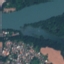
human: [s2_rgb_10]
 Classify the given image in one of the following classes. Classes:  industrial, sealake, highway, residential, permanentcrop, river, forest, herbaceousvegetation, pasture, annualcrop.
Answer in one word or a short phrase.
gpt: River